Field crop: maize
Growth stage: 2
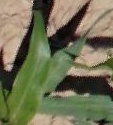
Species: maize